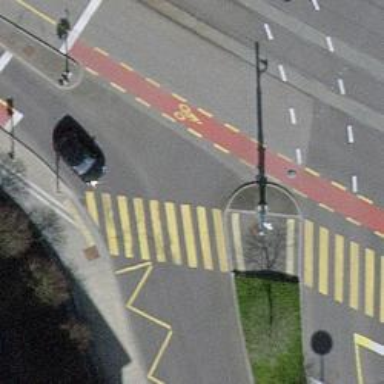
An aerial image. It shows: Road crossing with traffic signals.